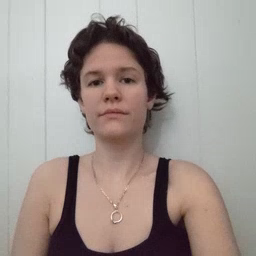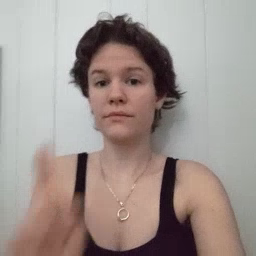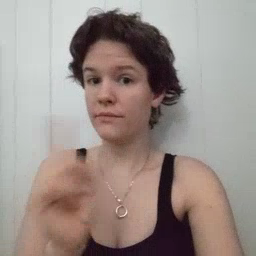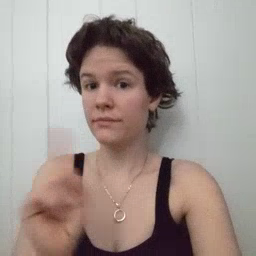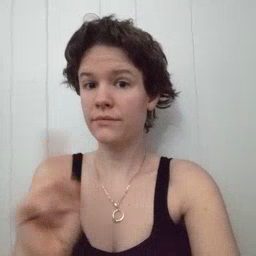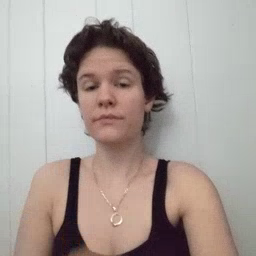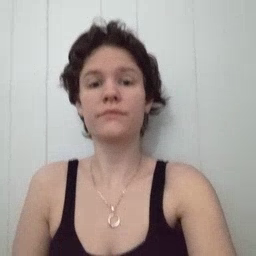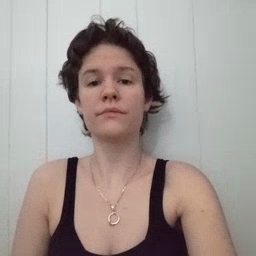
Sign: where